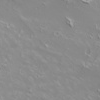
Atmospheric dust classification: not_dusty